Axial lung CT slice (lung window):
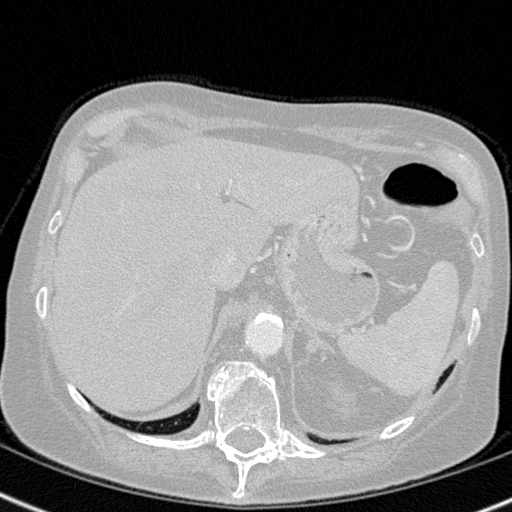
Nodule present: no